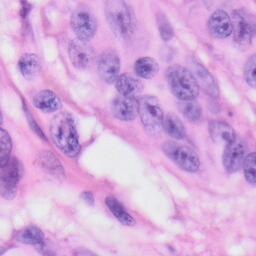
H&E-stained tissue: Skin